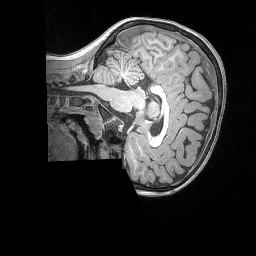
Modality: T1w
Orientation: sagittal
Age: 5
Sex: male
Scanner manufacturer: siemens
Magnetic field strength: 3 T
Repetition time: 2.53 s
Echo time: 0.00164 s